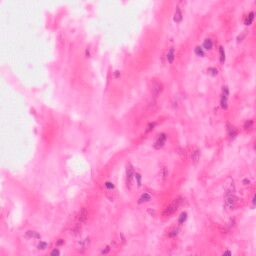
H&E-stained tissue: Colon